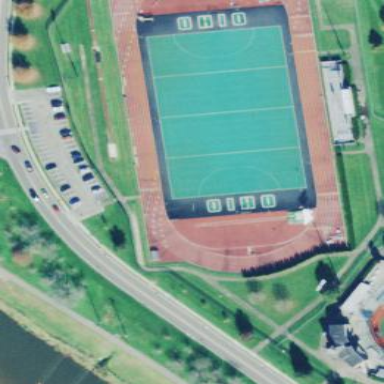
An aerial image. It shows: Field hockey pitch with artificial turf surface designated as leisure land.